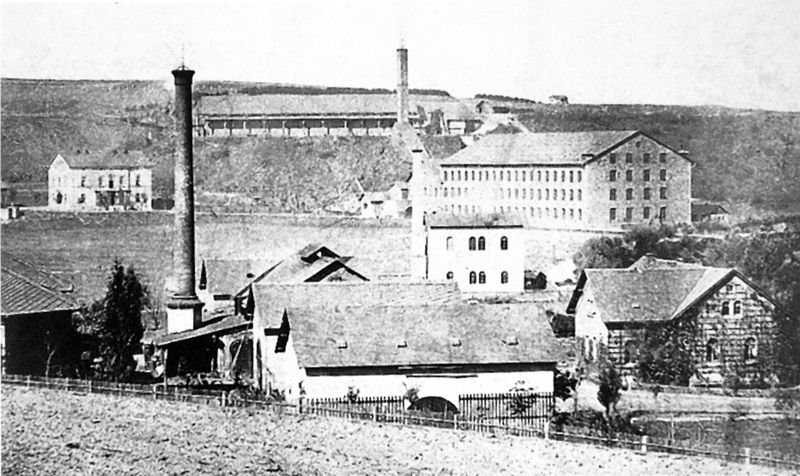
Titel: Ansicht des Gaswerks in Hof, im Hintergrund: Baumwollspinnerei am Teufelsberg (Fotografie um 1870)
Standort: Hof
Institution: Stadtarchiv
Schlagwörter: baum, berg, himmel, weiß, landschaft, stadt, fenster, grau, licht, schwarz, straße, anlage, blick, dach, gebäude, gras, haus, wiese, zaun, alt, architektur, feld, felder, horizont, häuser, hügel, natur, weide, hütte, rauch, wiesen, land, bauern, kamin, schornstein, ansicht, bogen, fassade, acker, berge, dorf, dächer, schornsteine, bauernhof, hof, zäune, fabrik, schlot, industrie, tor, halle, foto, fotografie, becher, himmeö, schwarz weiss, scharz, industrialisierung, siedlung, esse, erinnerung, fotographie, spalier, textilien, industrielandschaft, satteldach, hallen, ordnung, industriearchitektur, tristess, lagerhalle, fabrikhalle, brennerei, fabrikgelände, halde, industriegebiet, lagerhallen, wandel, außenaufnahme, trist, monoton, forn, industralisierunh